Current action and preconditions to check: trajectory_clear

Your task: For each precondition in the list above, predict whether it will hold at this action.

Consider the current scene as observed from the mobile robot's camera, and analyze the predicted future states of all dynamic agents (e.g., people, animals, vehicles, or any moving entities) within the NEXT SECOND.

IMPORTANT: Only answer "very likely" if you are absolutely certain—based on strong, clear evidence—that a dynamic agent will violate the precondition in the predicted future state. Do NOT answer "very likely" for unlikely, ambiguous, or low-probability risks.

Ask yourself for each precondition: Is there a high probability, with clear and convincing evidence, that the predicted future states of any dynamic agent will interfere with the predicted future state of the currently executing action within the NEXT SECOND, causing that precondition to fail?

Assess the risk level based on these predictions. Use "likely" or "very likely" if motions create a clear risk of interference.

Use "neutral" or "improbable" if agents are nearby but their predicted paths are clearly diverging or non-conflicting.

Failure Risk Categories: "very improbable", "improbable", "neutral", "likely", "very likely"

Answer Format: Output ONLY the probability_of_failure value from these categories: "very improbable", "improbable", "neutral", "likely", "very likely"

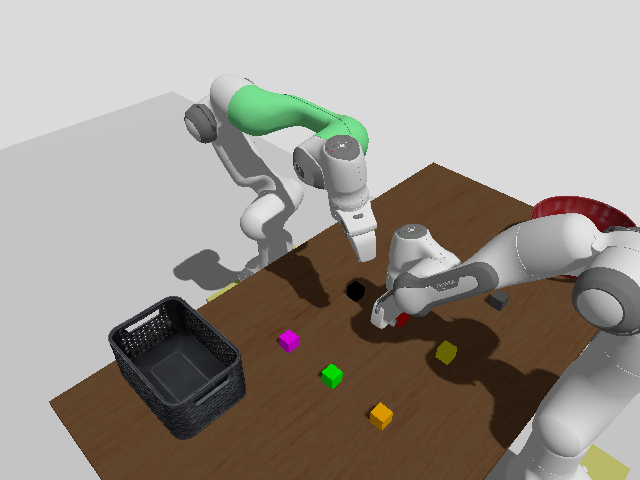

Answer: neutral